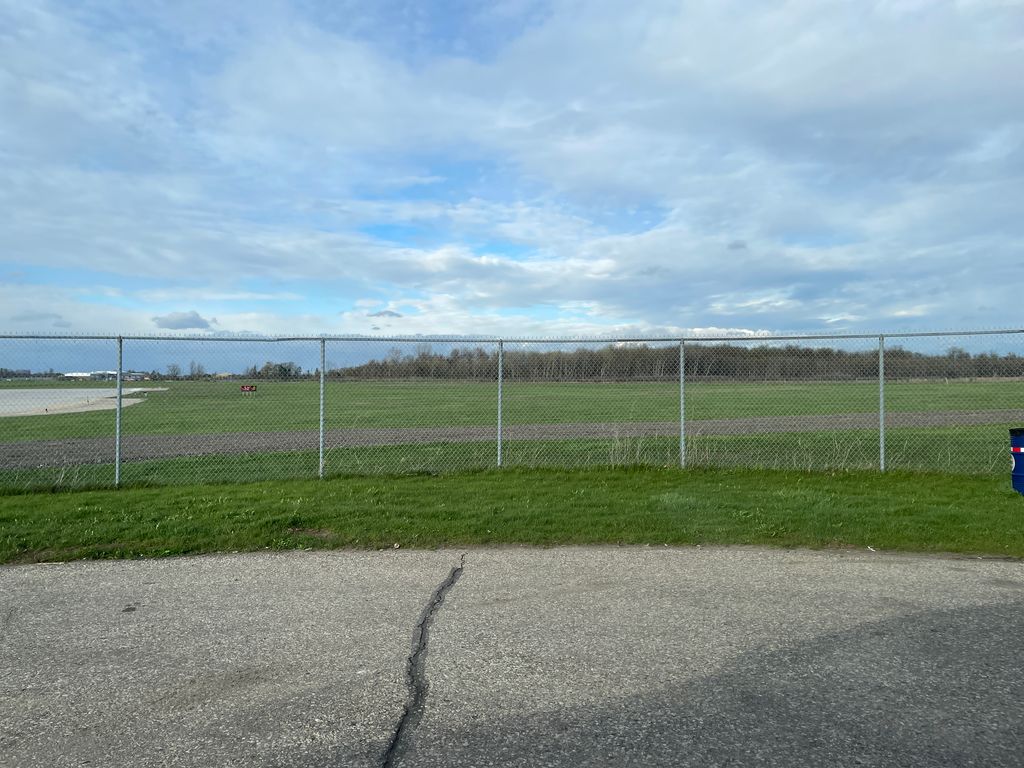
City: kitchener-waterloo